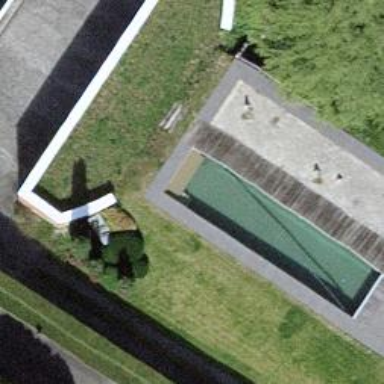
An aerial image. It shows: Swimming pool located in leisure land.